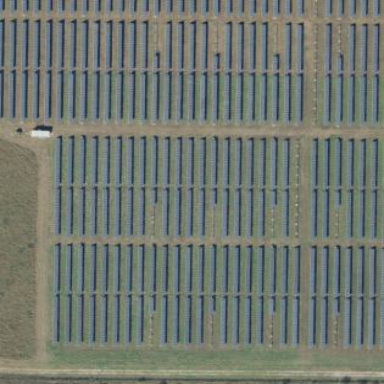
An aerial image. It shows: Solar power generator utilizing photovoltaic technology with solar photovoltaic panels.